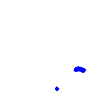
Particle: kaon